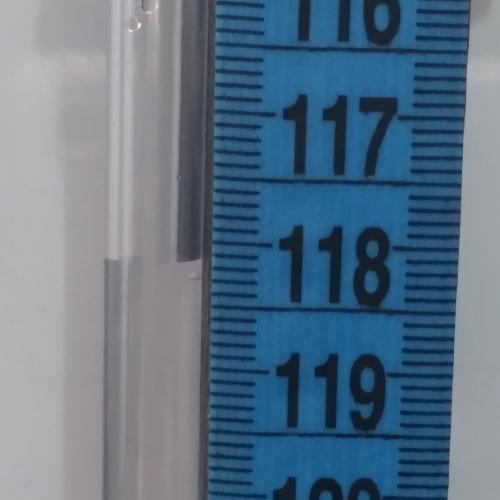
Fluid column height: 118.1 cm